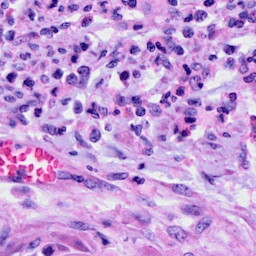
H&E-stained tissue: Cervix